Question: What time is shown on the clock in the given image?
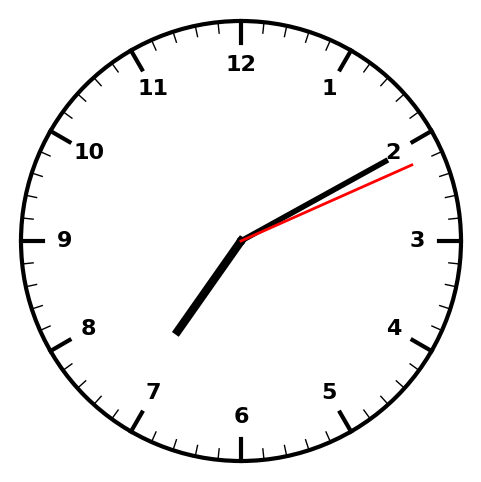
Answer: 07:10:11